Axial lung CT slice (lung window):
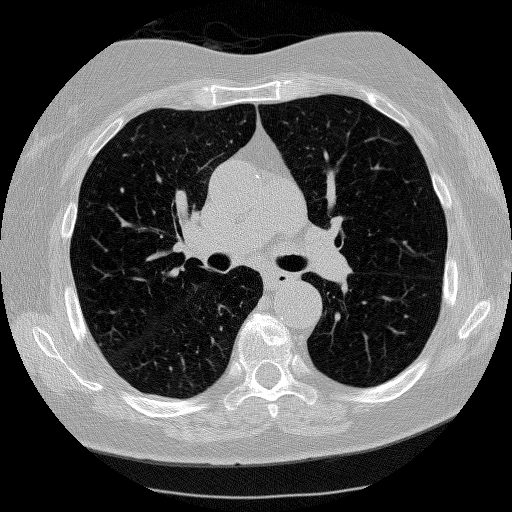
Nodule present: no